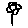
Label: flower